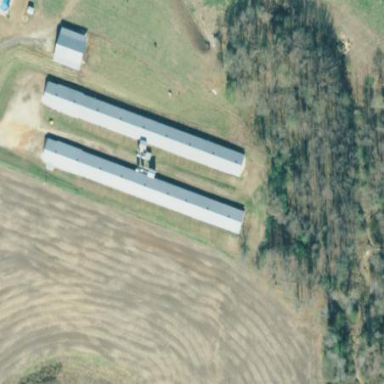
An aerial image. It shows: Poultry house.